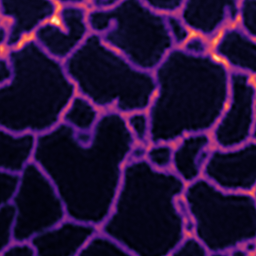
Label: Super-resolution ER image